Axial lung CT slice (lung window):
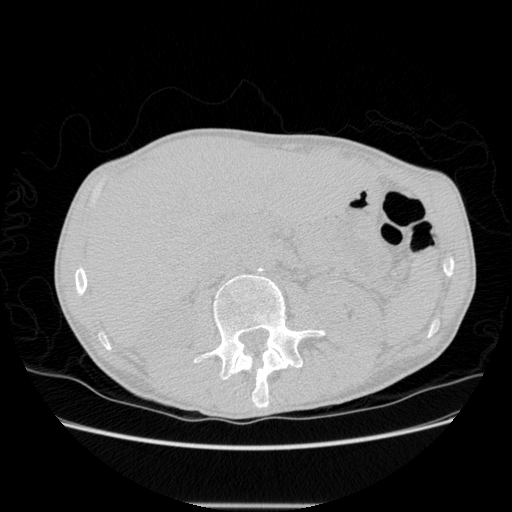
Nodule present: no